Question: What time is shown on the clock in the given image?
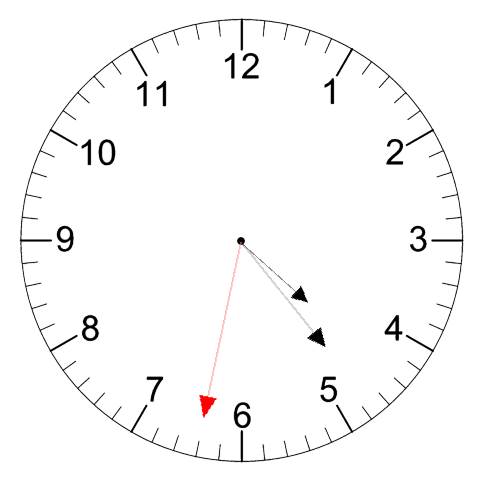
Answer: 04:23:32